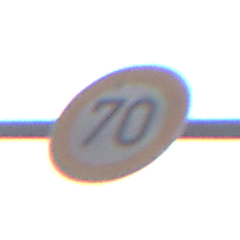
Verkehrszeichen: Geschwindigkeit70
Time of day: Midday
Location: Outdoor (Urban)
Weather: Overcast
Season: NotSpecified
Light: Natural